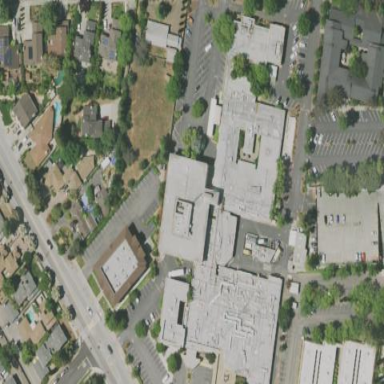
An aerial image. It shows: Hospital providing healthcare services.